Question: This is a stupid question but i am in middle of an application in which i want to develop a layout as :

This layout scrolls vertically as well as horizontally. I thought to take a scroll view and under that table view, but how to make it scrollable horizontally also. The data is coming from the web service so I don't know what amount of data is going to come.
So please guide me.
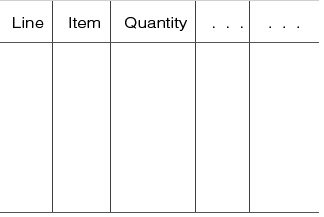
Answer: This is not a good idea to use two scroll view. But if it is needed you can do one thing :
Create XML layout as :
'''
<ScrollView
android:id="@+id/scrollview_vertical_table"
android:layout_width="fill_parent"
android:layout_height="fill_parent" >
<LinearLayout
android:layout_width="fill_parent"
android:layout_height="wrap_content" >
<HorizontalScrollView
android:layout_width="fill_parent"
android:layout_height="fill_parent"
tools:ignore="UselessParent" >
<TableLayout
android:id="@+id/tablelayout"
android:layout_width="wrap_content"
android:layout_height="fill_parent"
android:stretchColumns="*" >
</TableLayout>
</HorizontalScrollView>
</LinearLayout>
</ScrollView>
'''
And insert records or rows programmatically in this table as :
'''
TableLayout tableLayoutTransactionLineHeading = (TableLayout) findViewById(R.id.tablelayout);
for(int j=0; j<rows; j++){
TableRow tableRow = new TableRow(this);
tableRow.setLayoutParams(new TableRow.LayoutParams(TableRow.LayoutParams.MATCH_PARENT, TableRow.LayoutParams.WRAP_CONTENT));
TextView lineno = new TextView(this);
lineno.setText(lineNo[j]);
lineno.setPadding(10, 10, 10, 10);
lineno.setLayoutParams(new TableRow.LayoutParams(TableRow.LayoutParams.WRAP_CONTENT, TableRow.LayoutParams.WRAP_CONTENT));
tableRow.addView(lineno);
View v = new View(this);
v.setLayoutParams(new TableRow.LayoutParams(1, TableRow.LayoutParams.MATCH_PARENT));
v.setBackgroundColor(Color.rgb(50, 50, 50));
tableRow.addView(v);
tableLayout.addView(tableRow, new TableLayout.LayoutParams(TableLayout.LayoutParams.MATCH_PARENT, TableLayout.LayoutParams.WRAP_CONTENT,0f));
}
'''
Hope this will help you.